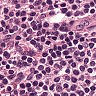
Metastatic tissue present: no